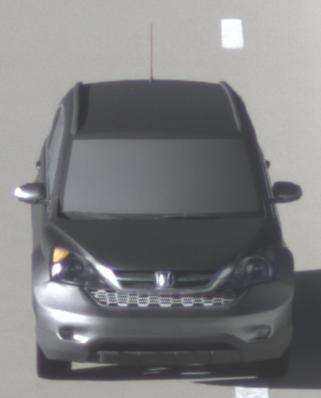
Make: Honda
Model: CR-V
Detailed model: CR-V (III) (04/10 - 10/12)
Model produced from: 2010
Model produced until: 2012
Doors: 5
Color: gray
Road condition: dry road
Daytime: morning or afternoon
Contrast: high contrast